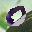
Label: 0